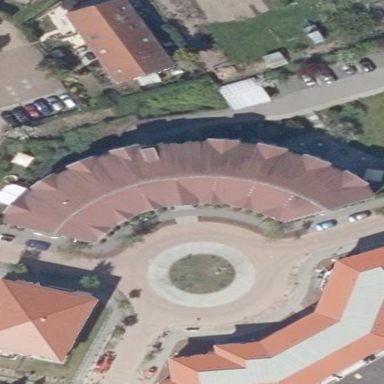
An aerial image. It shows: Apartment building serving as nursing home and social facility.